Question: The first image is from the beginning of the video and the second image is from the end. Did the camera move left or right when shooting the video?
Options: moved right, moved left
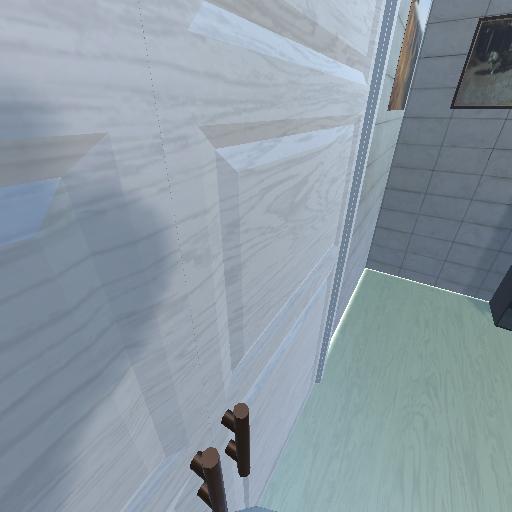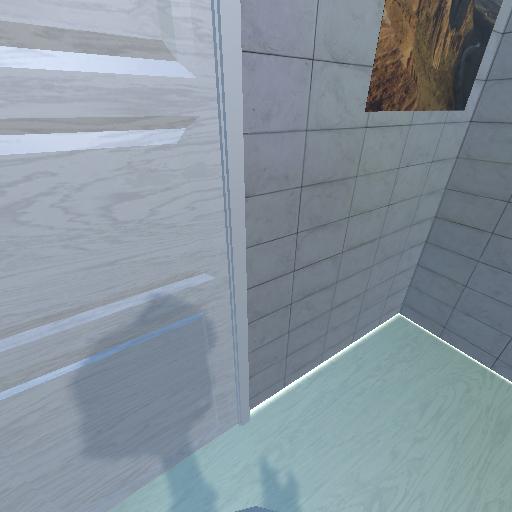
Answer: moved right